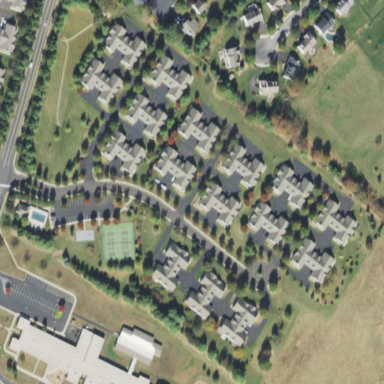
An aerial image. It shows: Residential area with apartments.